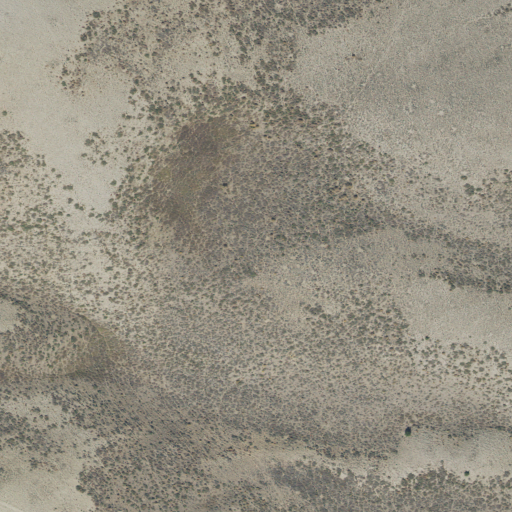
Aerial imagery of mountains in Utah named Muddy Range containing only shrub